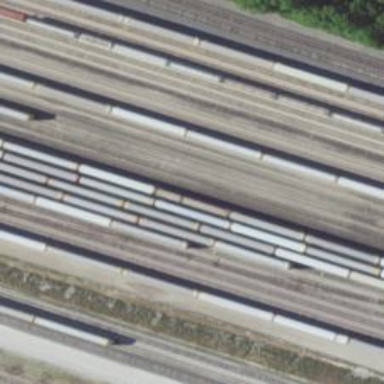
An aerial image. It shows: Railway yard.